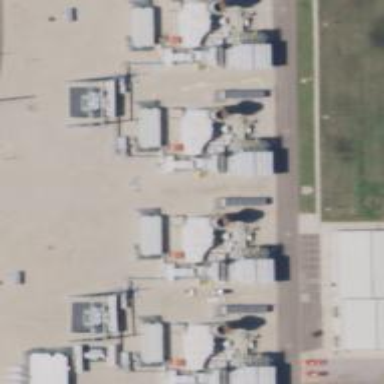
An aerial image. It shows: Gas turbine generator.